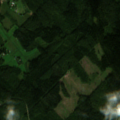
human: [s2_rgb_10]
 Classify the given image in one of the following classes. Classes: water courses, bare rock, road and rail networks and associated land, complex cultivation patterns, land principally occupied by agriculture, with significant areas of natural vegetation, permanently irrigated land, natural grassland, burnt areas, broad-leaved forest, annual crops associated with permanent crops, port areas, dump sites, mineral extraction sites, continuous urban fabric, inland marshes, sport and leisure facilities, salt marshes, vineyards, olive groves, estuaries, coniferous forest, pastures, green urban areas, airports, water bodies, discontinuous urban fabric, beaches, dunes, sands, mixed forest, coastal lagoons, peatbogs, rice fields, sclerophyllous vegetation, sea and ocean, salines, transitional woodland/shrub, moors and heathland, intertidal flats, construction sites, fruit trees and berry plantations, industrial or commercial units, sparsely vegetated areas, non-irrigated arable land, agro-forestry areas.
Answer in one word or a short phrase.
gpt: coniferous forest, mixed forest, transitional woodland/shrub